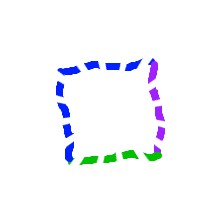
Shape: square